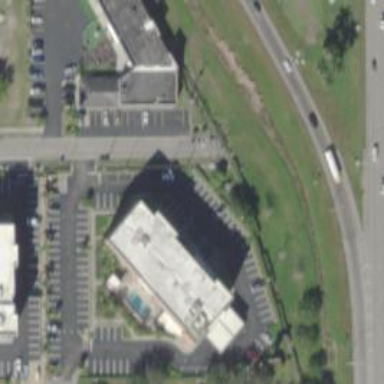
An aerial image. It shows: Hotel building.